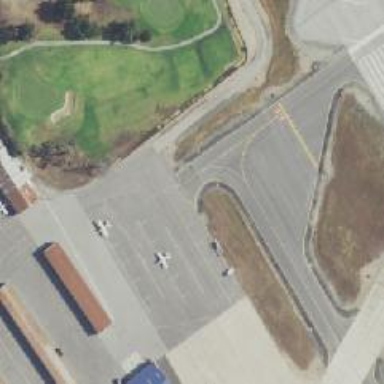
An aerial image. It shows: Image of taxiway at airport.